Question: There are two examples in between these pages 16 and 18.
Example 1.3 is a server app.
Example 1.4 is a client app doing GET requests to the server.
When I run the two examples (at the same time) I notice some quite weird behavior
in the client. All requests are executed (i.e. the for loop in the client completes)
but the callbacks of only 5 of them get called. The client doesn't exit and also
doesn't error out. And just no more callbacks are called.
Any ideas what might be happening or how I can troubleshoot this further?
Note: I am running Node.js v0.10.20 on Windows 7.
'''
var http = require('http');
var fs = require('fs');
// write out numbers
function writeNumbers(res) {
var counter = 0;
// increment, write to client
for (var i = 0; i<100; i++) {
counter++;
res.write(counter.toString() + '\n');
}
}
// create http server
http.createServer(function (req, res) {
var query = require('url').parse(req.url).query;
var app = require('querystring').parse(query).file;
// content header
res.writeHead(200, {'Content-Type': 'text/plain'});
if (!app){
res.end();
console.log('No file argument found in query string.');
return;
}else{
app = app + ".txt";
}
// write out numbers
writeNumbers(res);
// timer/timeout to open file and read contents
setTimeout(function() {
console.log('Opening file: ' + app + '.');
// open and read in file contents
fs.readFile(app, 'utf8', function(err, data) {
res.write('\r\n');
if (err)
res.write('Could not find or open file ' + app + ' for reading.\r\n');
else {
res.write(data);
}
// response is done
res.end();
});
},2000);
}).listen(8124);
console.log('Server running at 8124');
'''
'''
var http = require('http');
var N = 200;
// The URL we want, plus the path and options we need
var options = {
host: 'localhost',
port: 8124,
path: '/?file=automatic',
method: 'GET'
};
var callback_function = function(response) {
// finished? ok, write the data to a file
console.log('got response back');
};
for (var i = 1; i <= N; i++) {
// make the request, and then end it, to close the connection
http.request(options, callback_function).end();
console.log('done with call # ' + i);
}
'''

--- Experiment Done ---
If I lower N to 10 and also if I do a
global "var i = 1" and then do this thing:
'''
function schedule(){
http.request(options, callback_function).end();
console.log('done with call ' + i);
i++;
if (i<=N){
setTimeout(function(){
schedule();
}, 1000);
}
}
schedule();
'''
instead of the loop in the client, I get similar behavior.
I guess that's what Milimetric meant by "sleep" i.e. just
to make sure I don't hit the server too quickly with too
many simultaneous requests.
But the behavior is not fully identical, it takes several mins
to print 'got response back' on the second set of 5 requests
and then another maybe 5-6 mins for the client to exit.
Still, all that does look weird to me.
'''
C:\PERSONAL\NODE_TEST>node test004.js
done with call 1
got response back
done with call 2
got response back
done with call 3
got response back
done with call 4
got response back
done with call 5
got response back
done with call 6
done with call 7
done with call 8
done with call 9
done with call 10
got response back
got response back
got response back
got response back
got response back
C:\PERSONAL\NODE_TEST>
'''
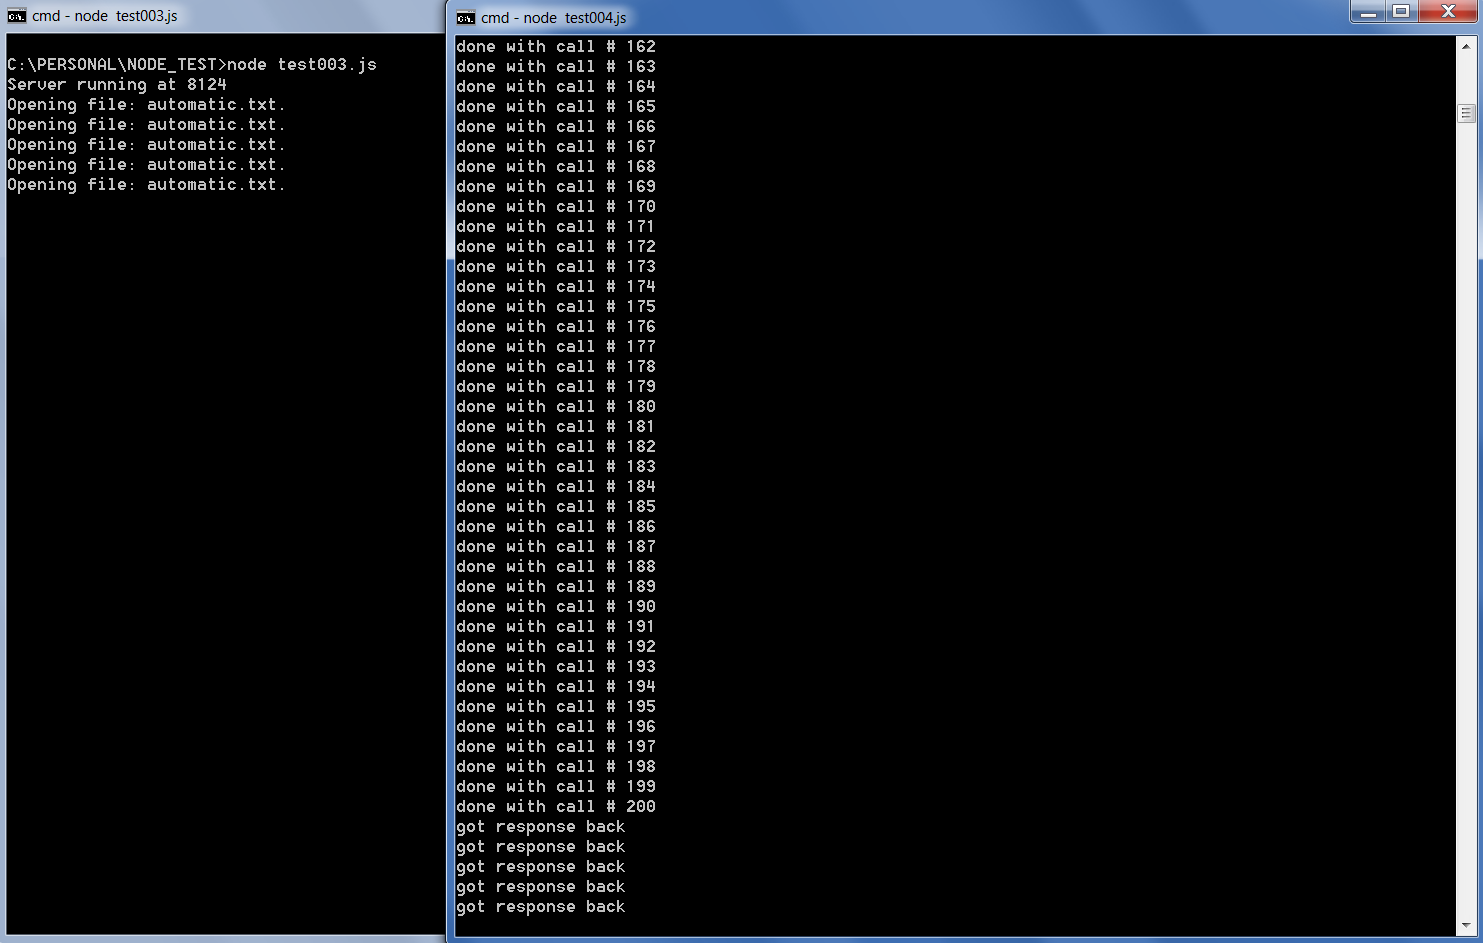
Answer: The problem is that the client doesn't consume the response body sent by the server, so the connection remains (half) open and the http agent only allows 5 concurrent requests per client by default, causing it to hang after 5 requests. The connection will eventually timeout, causing the next 5 requests to be processed.
<URL>
Change your callback function to consume any data sent down the response.
'''
var callback_function = function(response) {
// finished? ok, write the data to a file
console.log('got response back');
response.on('data', function () {});
};
'''